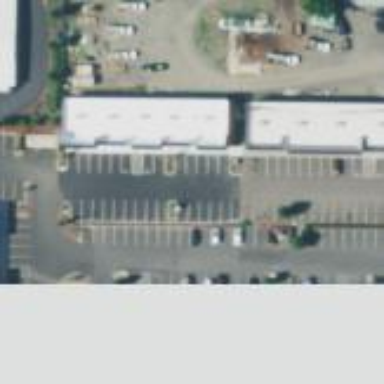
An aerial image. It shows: Retail area.